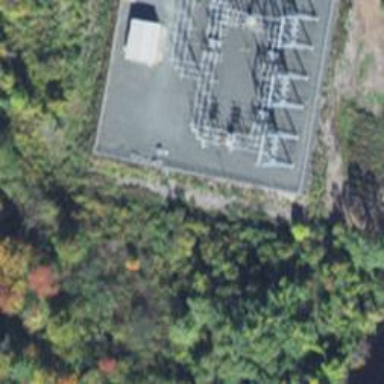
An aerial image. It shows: Switch used for power control.